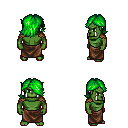
a pixel art fantasy rpg character, male body template, orc, green skin, leather shoulder armor, robe skirt, green swoop hairstyle, four views (front, back, left, right), 2x2 character sprite sheet, small pixel art, hard edges, no anti-aliasing